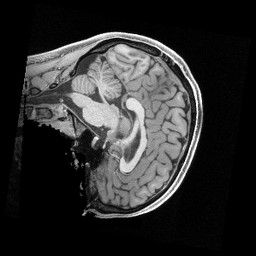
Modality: T1w
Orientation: sagittal
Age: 21
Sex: male
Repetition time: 2.4 s
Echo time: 0.00222 s